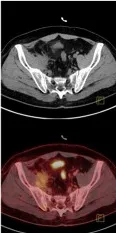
PET-CT evaluation before and after ASCT and CAR T-cell infusion. (C): PET-CT examination demonstrated sustained CMR in the +3 month after ASCT and CAR T-cell therapy. The thick arrows represent the positive lesions; thin arrows represent the original comparable lesion locations.
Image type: radiology (pet)